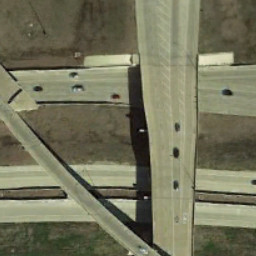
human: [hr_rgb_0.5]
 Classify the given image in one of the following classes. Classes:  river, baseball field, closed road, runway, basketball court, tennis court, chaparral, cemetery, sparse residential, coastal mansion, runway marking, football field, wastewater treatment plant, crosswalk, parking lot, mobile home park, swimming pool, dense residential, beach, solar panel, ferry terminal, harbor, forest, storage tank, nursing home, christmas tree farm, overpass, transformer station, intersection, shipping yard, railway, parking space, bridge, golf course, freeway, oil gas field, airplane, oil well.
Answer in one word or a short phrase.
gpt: overpass